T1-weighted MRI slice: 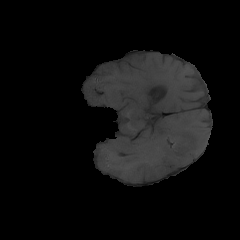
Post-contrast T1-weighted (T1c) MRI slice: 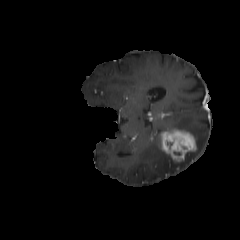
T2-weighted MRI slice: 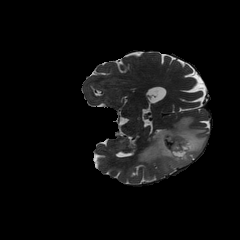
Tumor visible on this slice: yes